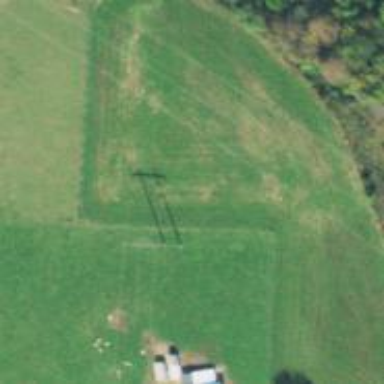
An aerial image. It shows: H-frame designed tower for power lines.